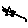
Label: star